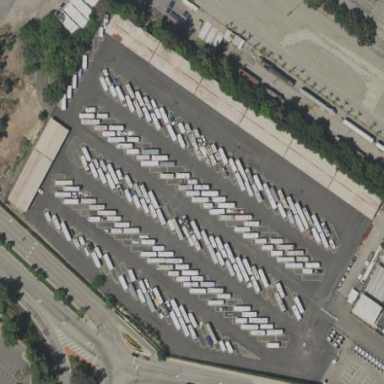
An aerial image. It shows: RV storage facility.